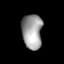
Tissue: lung
Cell type: Epithelial cells
Senescence score: 0.556
Nuclear area (px): 691
Mean DAPI intensity: 158.436